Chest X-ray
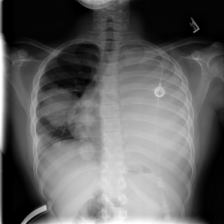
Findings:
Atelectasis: negative
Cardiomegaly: negative
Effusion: negative
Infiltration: negative
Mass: positive
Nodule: negative
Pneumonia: negative
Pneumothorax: negative
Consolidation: negative
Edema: negative
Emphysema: negative
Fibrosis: negative
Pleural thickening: negative
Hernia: negative